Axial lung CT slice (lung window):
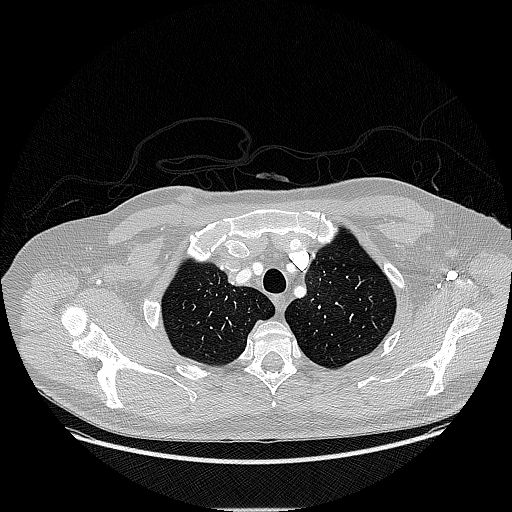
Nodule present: no